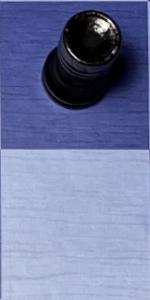
Label: Empty